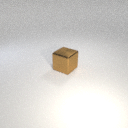
large brown metal cube